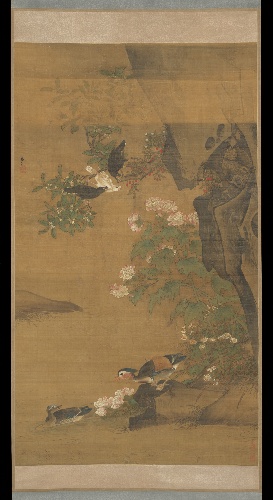
Title: 明    呂紀    鴛鴦芙蓉圖    軸|Mandarin ducks and cotton rose hibiscus
Artist: Lü Ji
Artist bio: Chinese, active late 15th century
Date: late 15th century
Object type: Hanging scroll
Classification: Paintings
Medium: Hanging scroll; ink and color on silk
Culture: China
Period: Ming dynasty (1368–1644)
Dimensions: Image: 68 x 39 in. (172.7 x 99.1 cm)
Overall with mounting: 116 1/4 x 40 1/4 in. (295.3 x 102.2 cm)
Overall with knobs: 116 1/4 x 44 1/2 in. (295.3 x 113 cm)
Department: Asian Art
Credit line: Ex coll.: C. C. Wang Family, Gift of Oscar L. Tang Family, 2005
Accession year: 2005
Repository: Metropolitan Museum of Art, New York, NY
Tags: Birds|Ducks|Flowers